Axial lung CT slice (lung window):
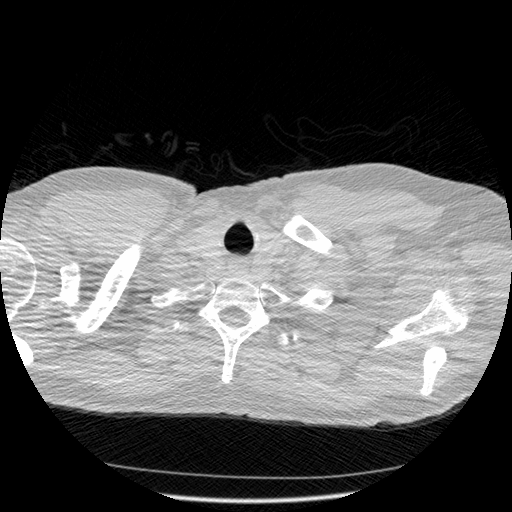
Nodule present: no